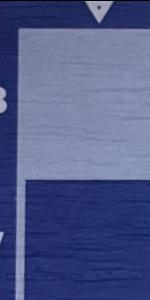
Label: Empty